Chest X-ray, PA view. Patient: 80 years old, sex M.
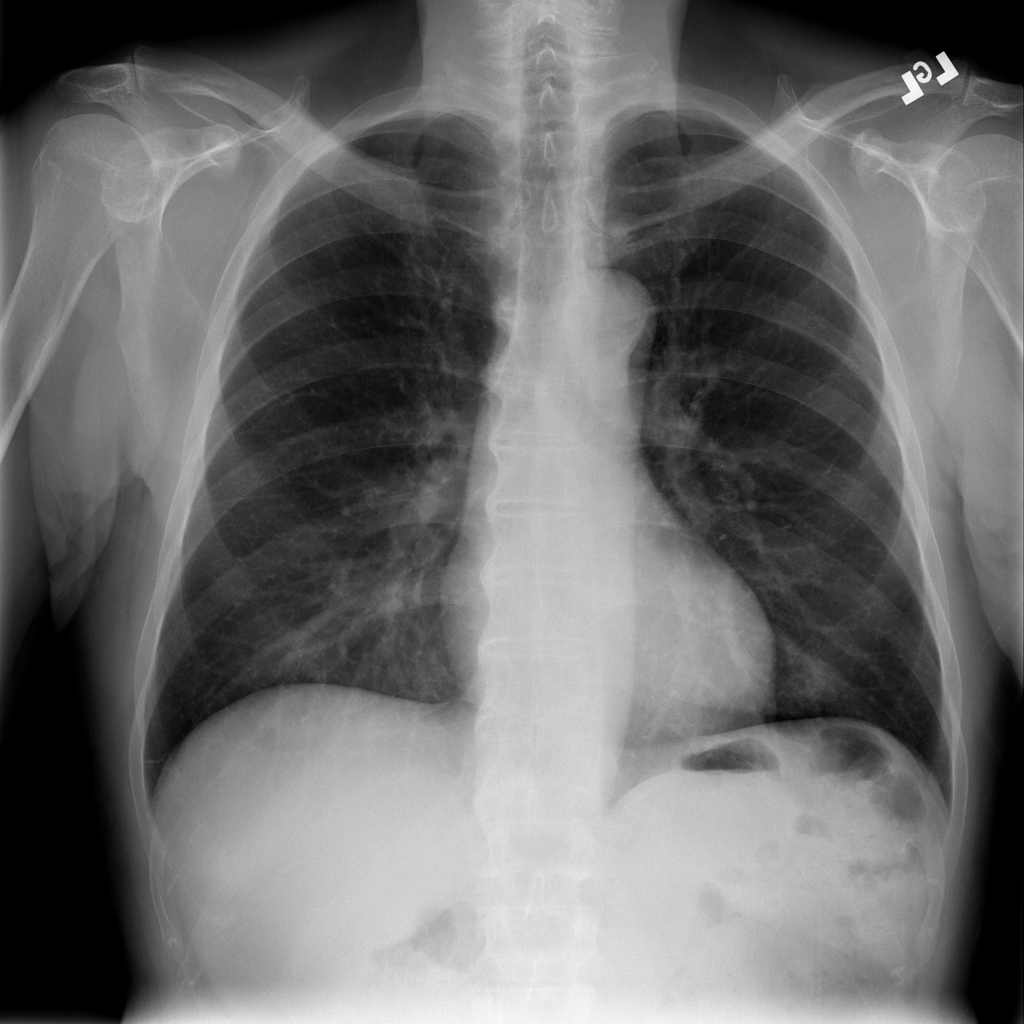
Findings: No Finding